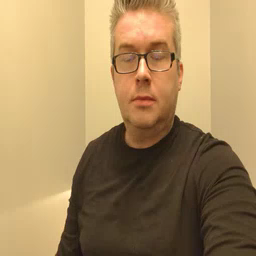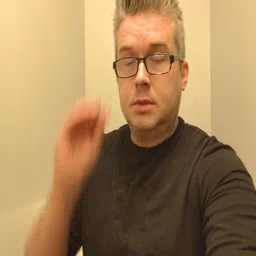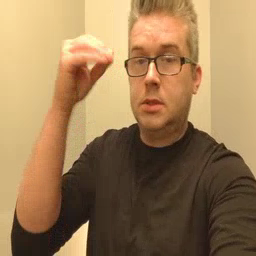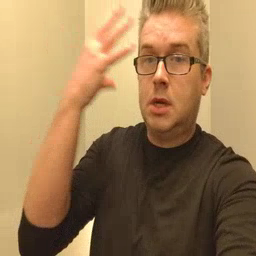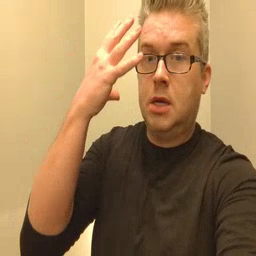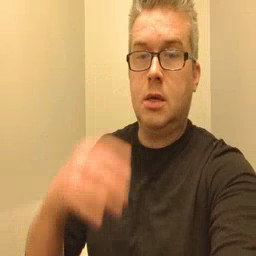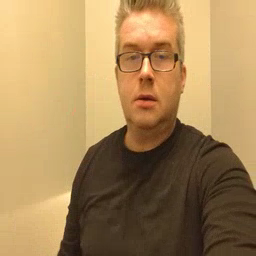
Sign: sun